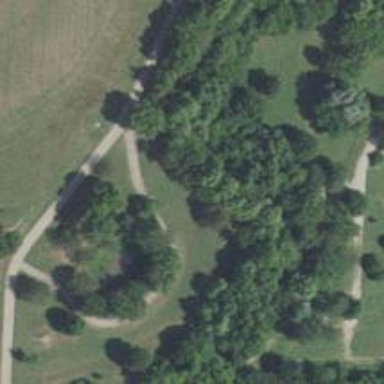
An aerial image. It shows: Disc golf tee.